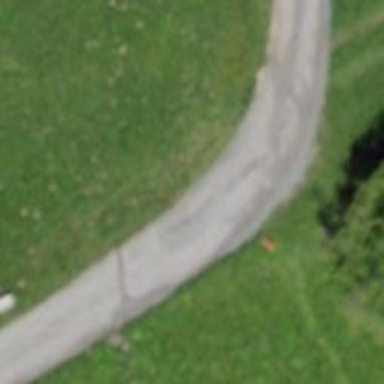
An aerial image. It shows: Unpaved unclassified road with no sidewalk.